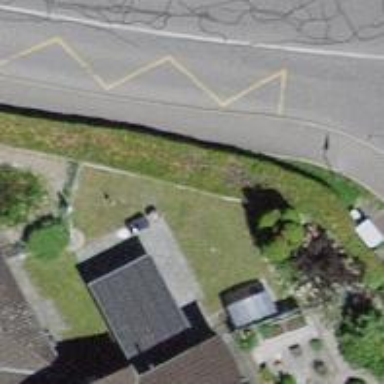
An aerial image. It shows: Bus stop with platform for public transport.